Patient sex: M
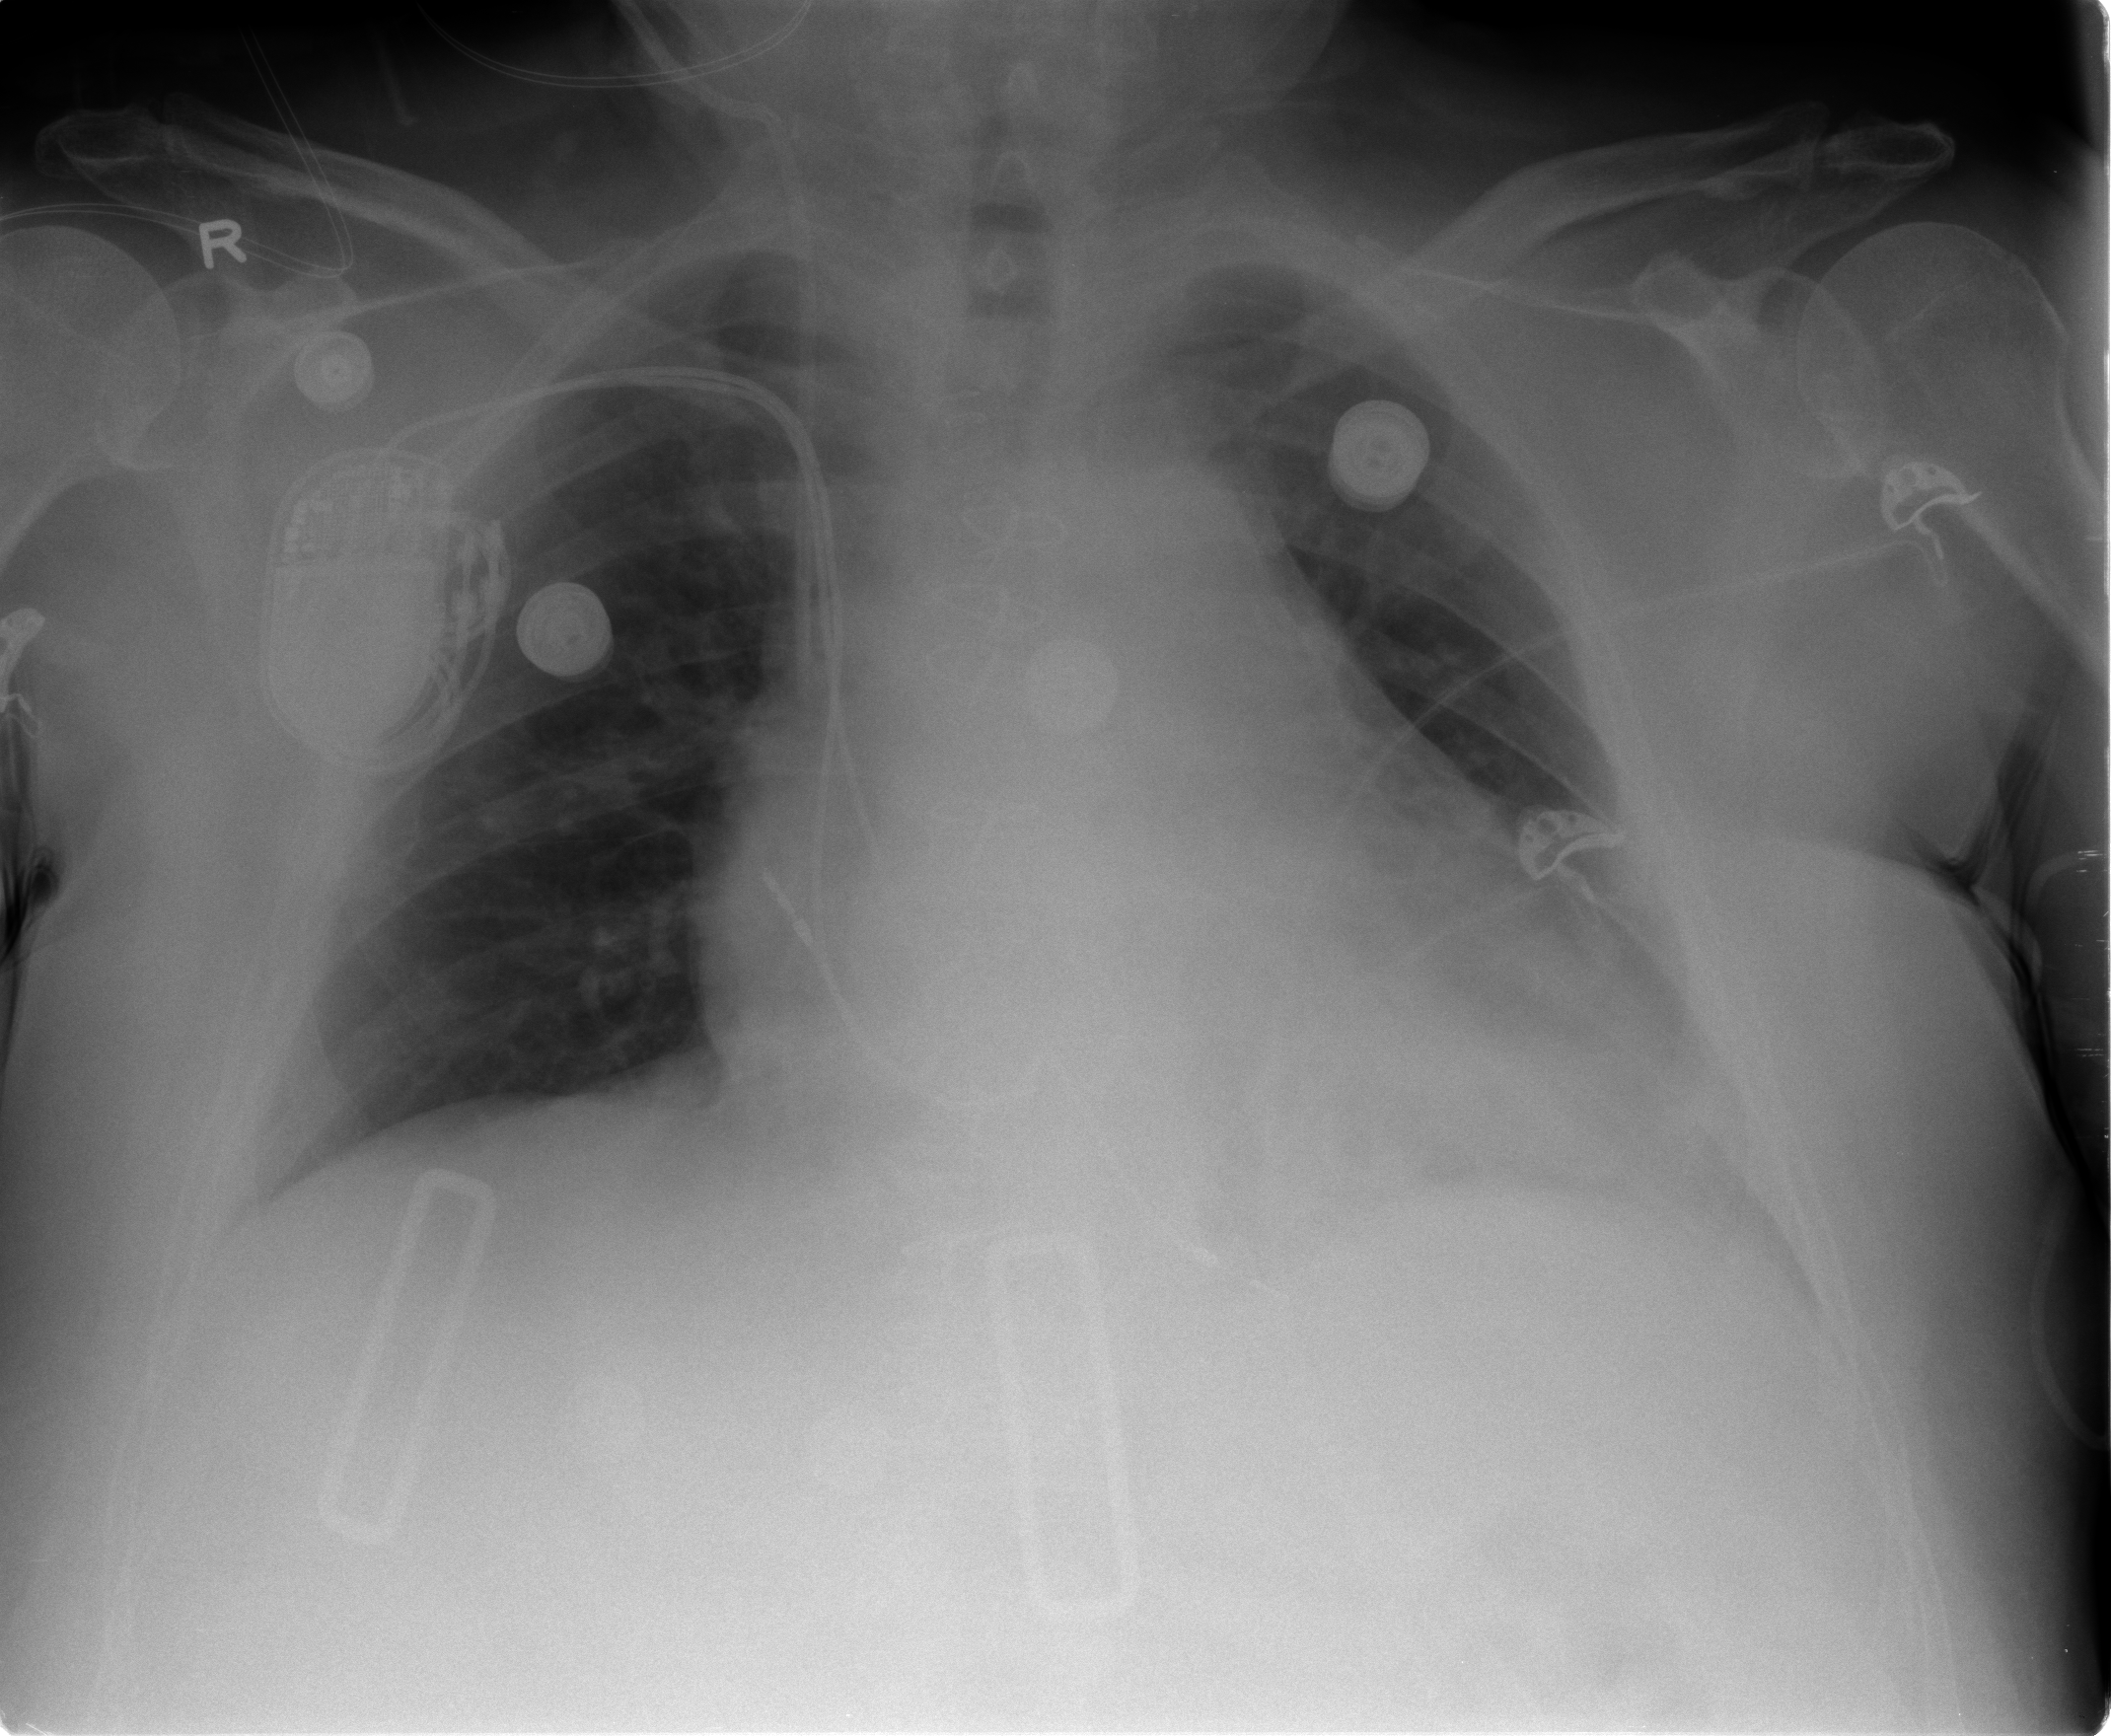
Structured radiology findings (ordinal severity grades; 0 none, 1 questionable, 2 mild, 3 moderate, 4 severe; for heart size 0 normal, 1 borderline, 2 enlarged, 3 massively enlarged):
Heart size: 2
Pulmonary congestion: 0
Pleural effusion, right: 0
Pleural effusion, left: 2
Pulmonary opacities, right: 0
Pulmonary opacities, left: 0
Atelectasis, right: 0
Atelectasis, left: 2